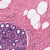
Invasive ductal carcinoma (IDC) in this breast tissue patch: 0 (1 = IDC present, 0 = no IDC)